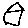
Label: house